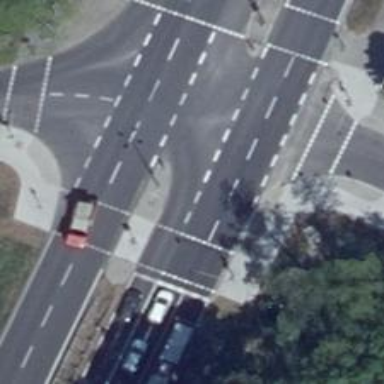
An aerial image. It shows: Road with traffic signals.